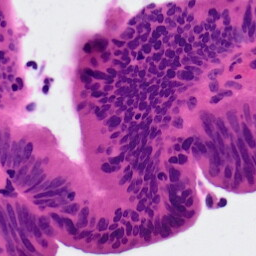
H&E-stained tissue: Colon